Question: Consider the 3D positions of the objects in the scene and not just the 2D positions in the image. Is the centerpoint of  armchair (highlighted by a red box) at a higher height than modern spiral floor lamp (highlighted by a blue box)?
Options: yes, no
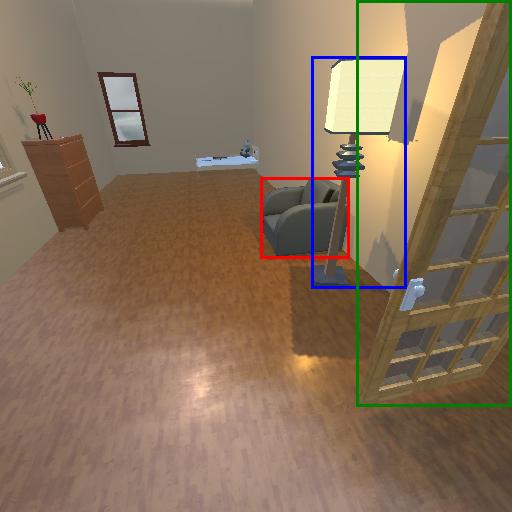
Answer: yes